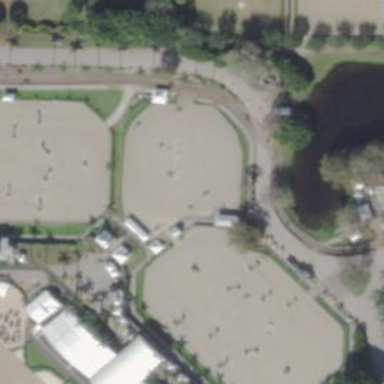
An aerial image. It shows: There is sandy equestrian pitch with fence around it.